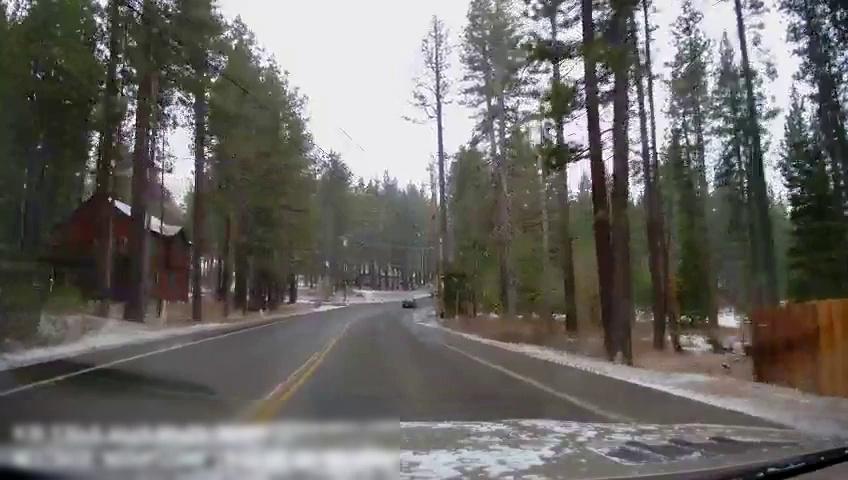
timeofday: Day
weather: Snowy
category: Drivable Space
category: Vehicles | SUV
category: Lanes | Current Lane
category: Lanes | Current Lane
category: Lanes | Alternate Lane